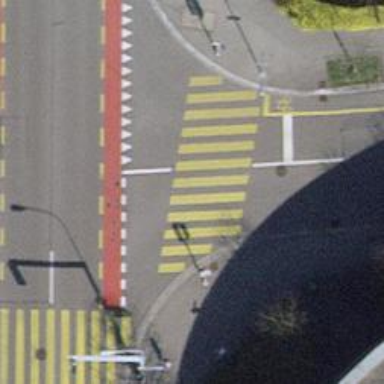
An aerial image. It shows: Road with traffic signals and zebra crossing with traffic signals.